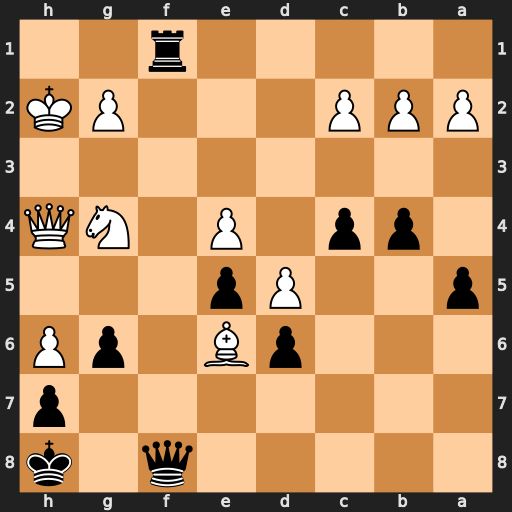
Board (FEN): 5q1k/7p/3pB1pP/p2Pp3/1pp1P1NQ/8/PPP3PK/5r2
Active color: b
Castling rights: -
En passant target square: -
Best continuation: Qf4+ Qg3 Rh1+ Kxh1 Qxg3